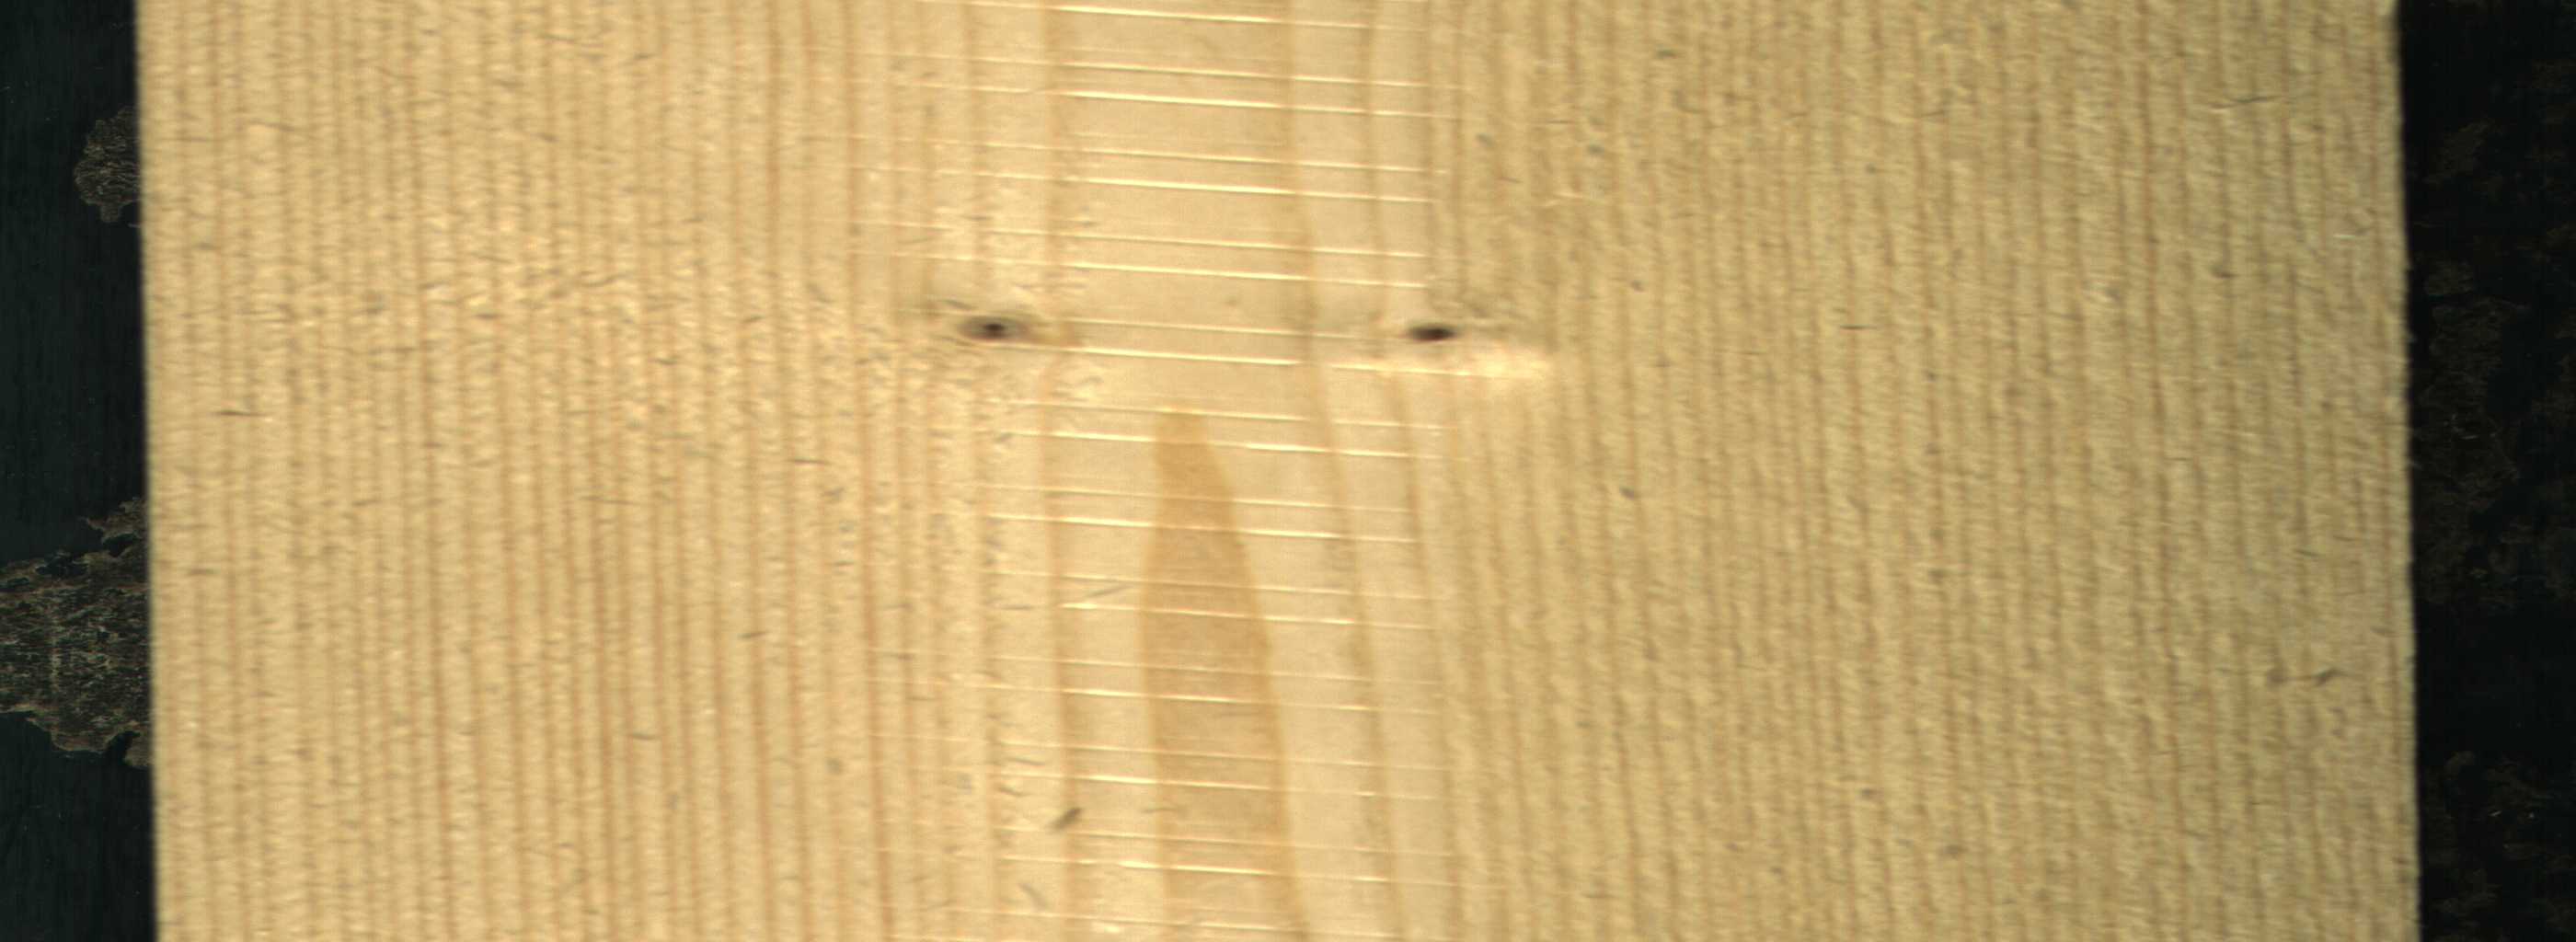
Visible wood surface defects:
Live_Knot
Live_Knot